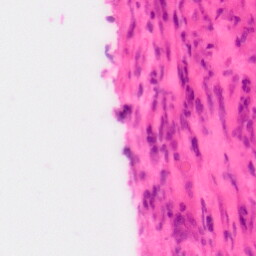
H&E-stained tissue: Colon